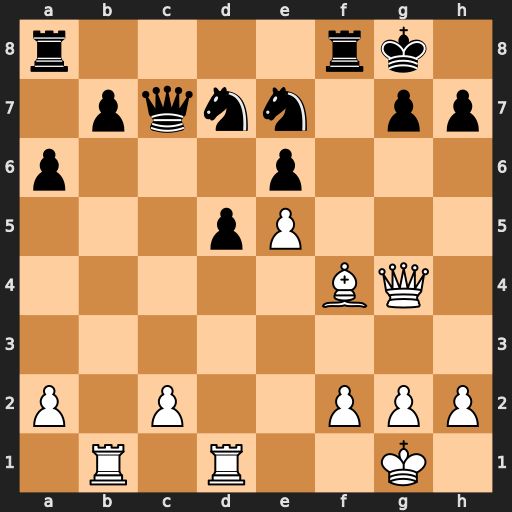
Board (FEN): r4rk1/1pqnn1pp/p3p3/3pP3/5BQ1/8/P1P2PPP/1R1R2K1
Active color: w
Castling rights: -
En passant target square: -
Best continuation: Qxe6+ Kh8 Qxe7 Rxf4 e6 Qc5 Qxd7